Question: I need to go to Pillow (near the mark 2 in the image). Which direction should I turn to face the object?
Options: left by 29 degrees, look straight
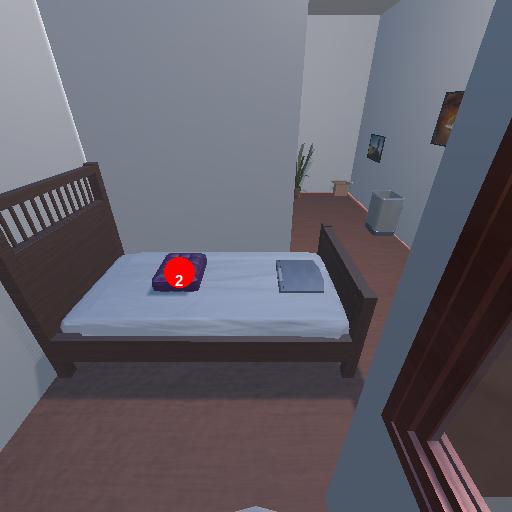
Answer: left by 29 degrees